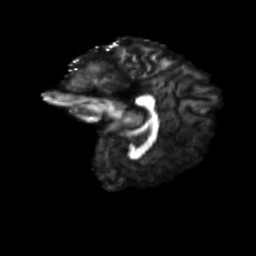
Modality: FA
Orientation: sagittal
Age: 49
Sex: female
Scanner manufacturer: siemens
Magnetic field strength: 3 T
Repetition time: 4.71 s
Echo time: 0.0906 s